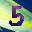
Label: 5